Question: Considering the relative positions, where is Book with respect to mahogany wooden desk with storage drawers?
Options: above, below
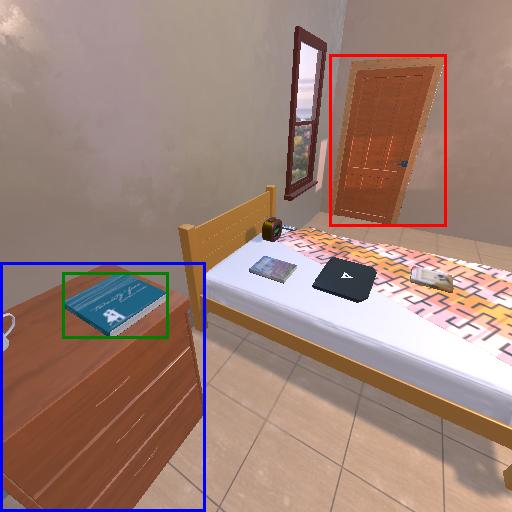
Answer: above